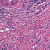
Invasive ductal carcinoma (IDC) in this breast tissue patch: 1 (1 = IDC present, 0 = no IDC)